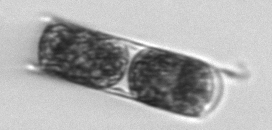
Label: Hemiaulus